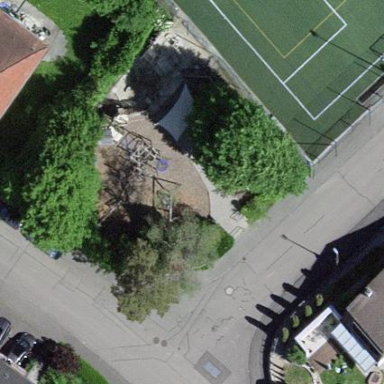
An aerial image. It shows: Playground area for leisure activities on the land.